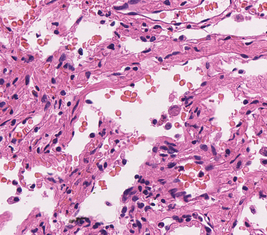
Tumor epithelial tissue: no
Tumor-associated stroma tissue: no
Normal tissue: yes